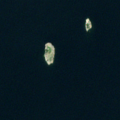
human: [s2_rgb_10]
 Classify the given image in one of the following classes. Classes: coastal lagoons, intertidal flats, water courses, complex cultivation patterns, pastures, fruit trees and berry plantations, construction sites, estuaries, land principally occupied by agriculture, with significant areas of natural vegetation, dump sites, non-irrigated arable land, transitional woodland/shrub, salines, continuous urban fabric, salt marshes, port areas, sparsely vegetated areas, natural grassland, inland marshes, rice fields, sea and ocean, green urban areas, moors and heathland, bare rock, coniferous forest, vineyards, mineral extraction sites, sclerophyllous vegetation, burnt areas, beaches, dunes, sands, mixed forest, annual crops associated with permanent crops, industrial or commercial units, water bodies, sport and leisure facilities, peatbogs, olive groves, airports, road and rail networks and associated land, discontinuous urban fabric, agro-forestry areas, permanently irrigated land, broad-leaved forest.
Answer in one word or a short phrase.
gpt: sea and ocean